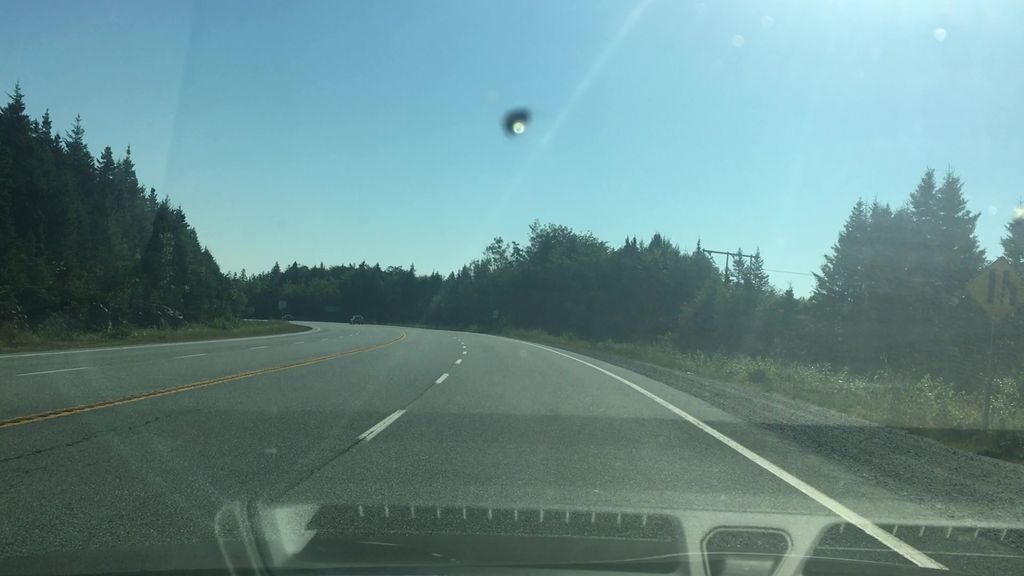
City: halifax